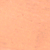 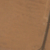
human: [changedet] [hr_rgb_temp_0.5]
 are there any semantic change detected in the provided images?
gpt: New road is present on the right in the desert.